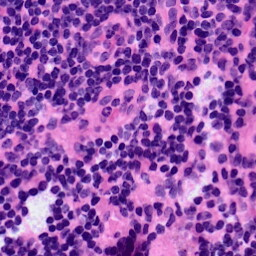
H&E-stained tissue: LymphNode